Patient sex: F
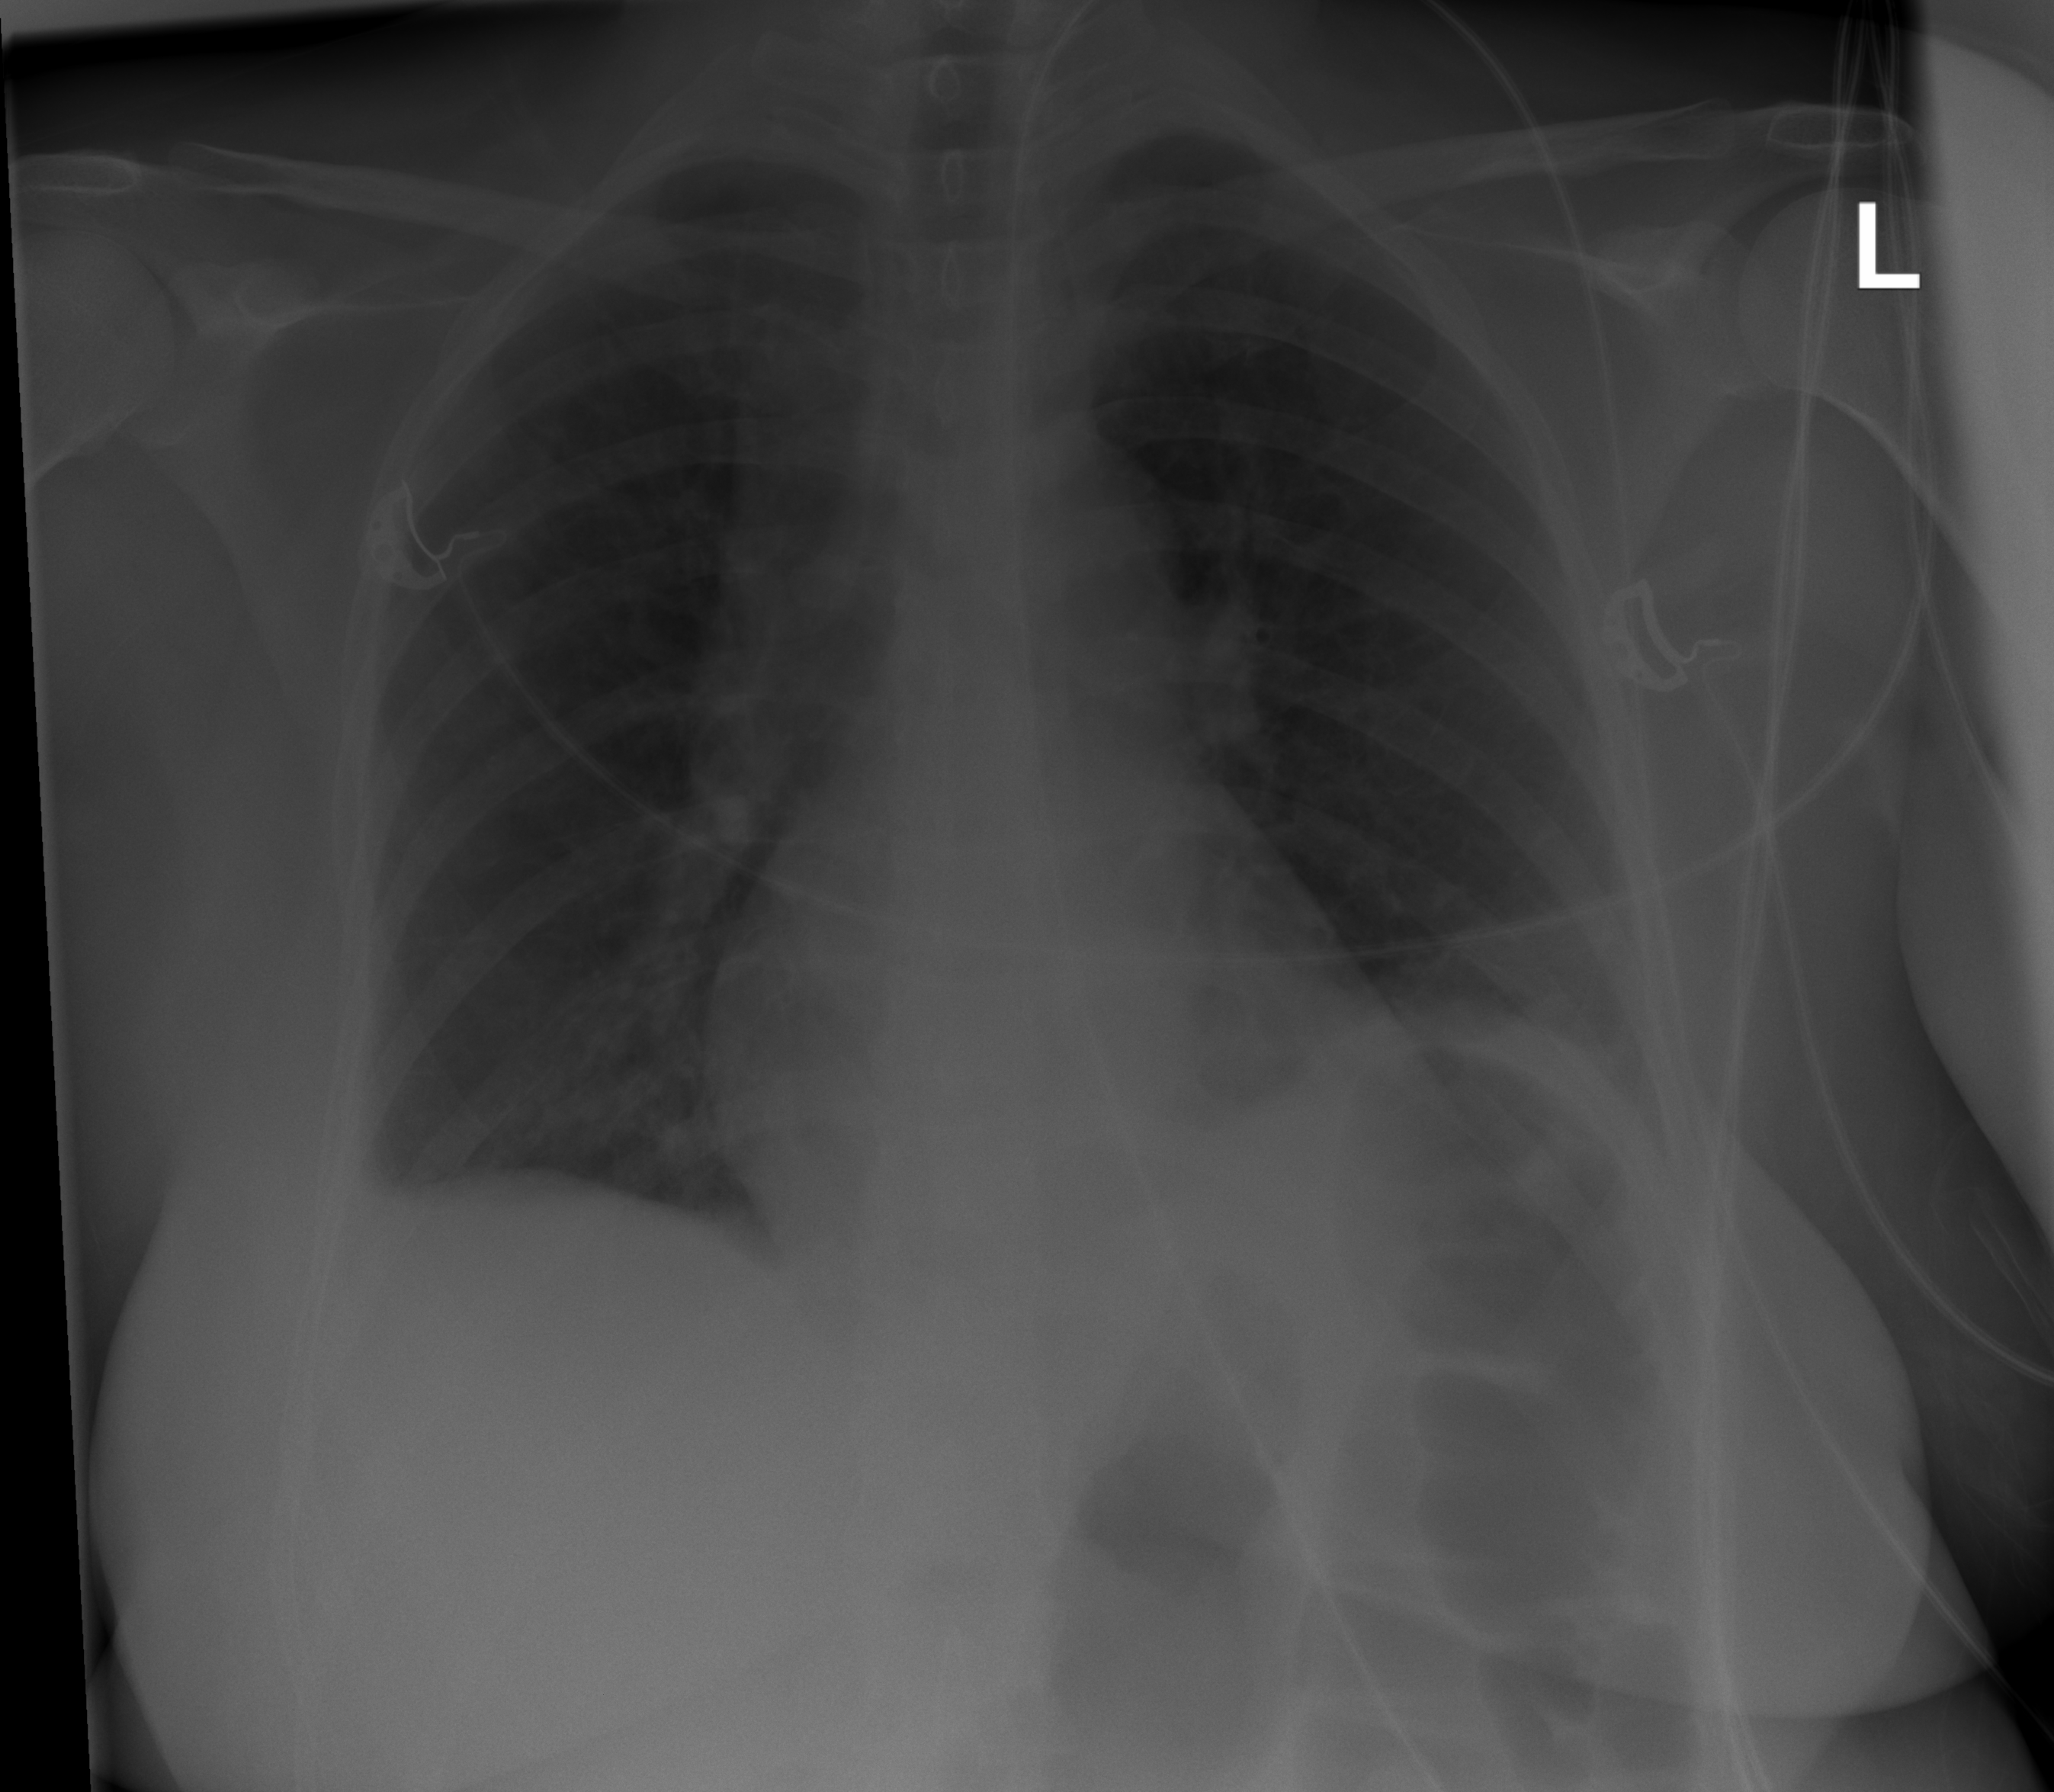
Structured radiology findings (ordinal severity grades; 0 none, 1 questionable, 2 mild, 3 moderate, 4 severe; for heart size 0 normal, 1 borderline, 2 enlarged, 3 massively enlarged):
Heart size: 0
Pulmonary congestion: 0
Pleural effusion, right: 2
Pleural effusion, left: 1
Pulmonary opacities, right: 0
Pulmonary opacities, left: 0
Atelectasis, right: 0
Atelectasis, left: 2